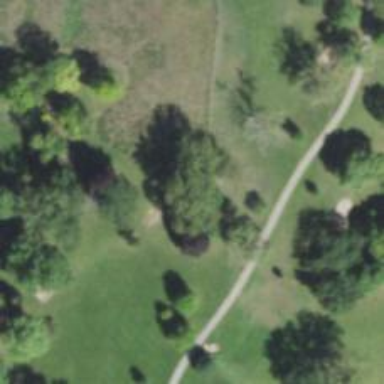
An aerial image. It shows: Disc golf basket.